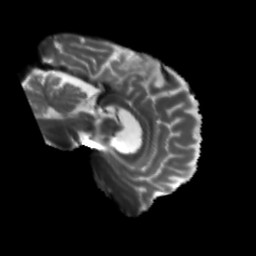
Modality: T2w
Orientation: sagittal
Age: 54
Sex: male
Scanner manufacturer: siemens
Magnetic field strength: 3 T
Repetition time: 5.25 s
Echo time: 0.08 s